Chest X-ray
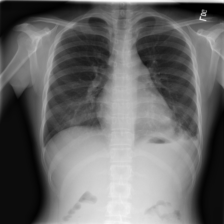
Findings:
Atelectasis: negative
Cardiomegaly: negative
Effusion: positive
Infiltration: positive
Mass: negative
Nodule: negative
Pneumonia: negative
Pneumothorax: negative
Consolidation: negative
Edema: negative
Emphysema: negative
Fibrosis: negative
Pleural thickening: negative
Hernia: negative